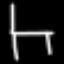
Label: chair